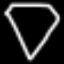
Label: diamond